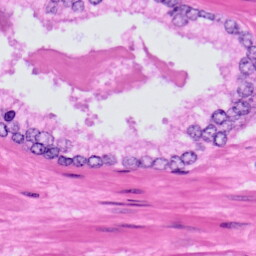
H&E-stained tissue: Prostate